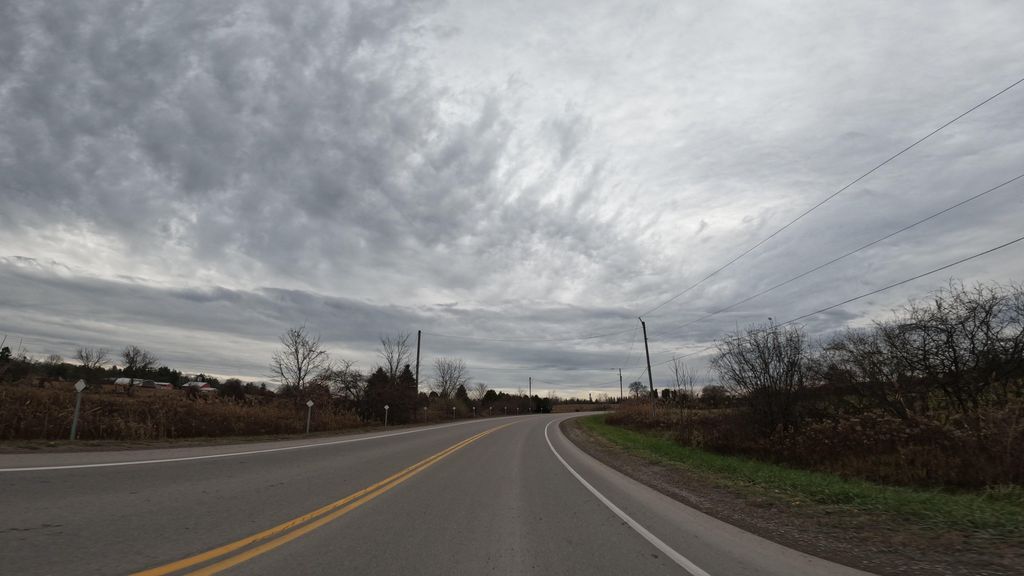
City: hamilton